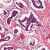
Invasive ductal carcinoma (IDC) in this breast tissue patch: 1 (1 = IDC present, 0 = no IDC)